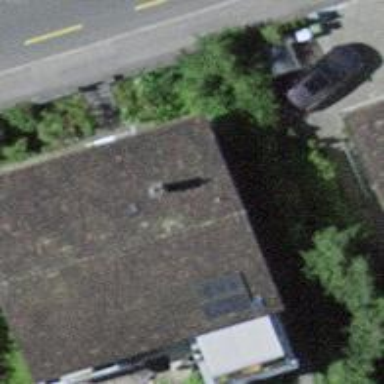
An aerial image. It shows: Detached building.